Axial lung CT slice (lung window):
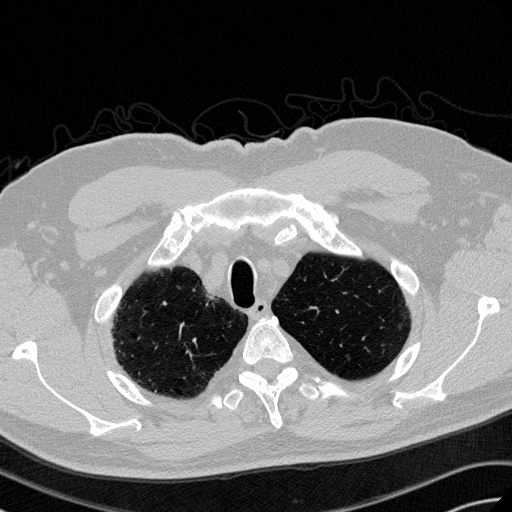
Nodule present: no